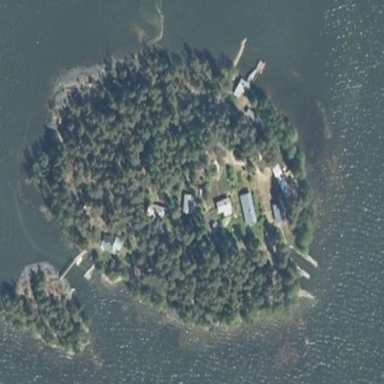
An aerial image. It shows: Islet.